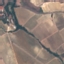
Label: PermanentCrop